Question: I have a sqlite database (UTF-8 encoding). And inside the database i have such record (hex bytes):
'''
D0 9E D0 BA 29 F0 9F 92 8B F0 9F 92 8B
'''
Thus the bytes are not alligned, that is:
'''
$D09E = O
$D0BA = k
$29 = )
$F09F928B = U+1F48b (KISS MARK)
$F09F928B = U+1F48b (KISS MARK)
'''
This is how it looks like in the SQLite manager:

But whatever i do (UTF8Decode and some custom transformations) i cannot make it to be displayed in my Unicode enabled TNTStringGrid.
Yes, i can get the Ok)?? displayed but then goes either Ok)rdzh'"rdzh'" or this is how it looks like real (UTF8Encoded): RtshRie)rdzh'"rdzh'"
I know it's a hard question, but there must be a solution because the SQLite manager displays it absolutely correct.
So how to display those U+ characters along with normal text?
Please help! 3 days and nights fighting with this task.
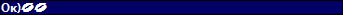
Answer: 'Ok)??' means the UTF-8 data was correctly decoded to UTF-16, but then the UTF-16 data was converted to an Ansi codepage that does not support those Unicode characters.
'Ok)rdzh'"rdzh'"' means you have raw 8-bit UTF-8 octets being stored as-is, extended into 16-bit values, not being decoded from UTF-8 to UTF-16 at all.